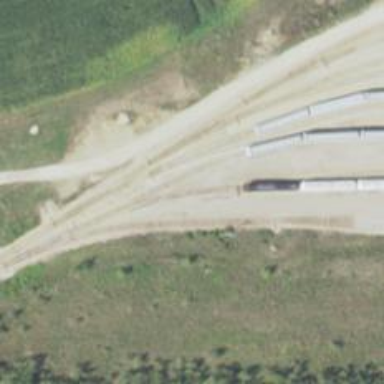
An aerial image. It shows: Rail spur service.